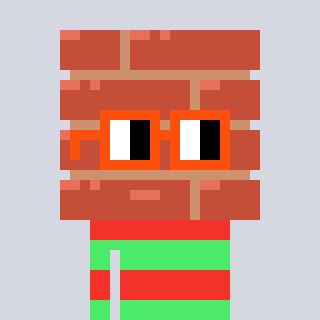
a pixel art character with square orange glasses, a wall-shaped head and a teal-colored body on a cool background